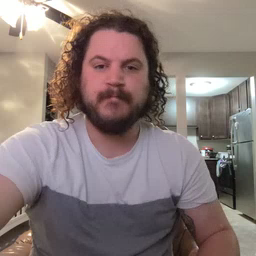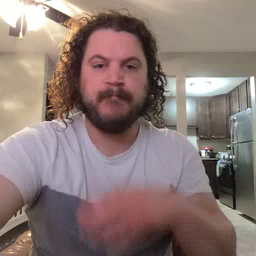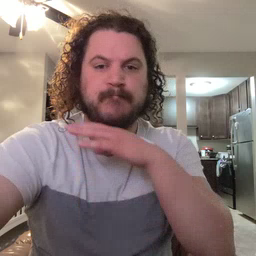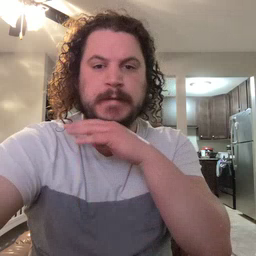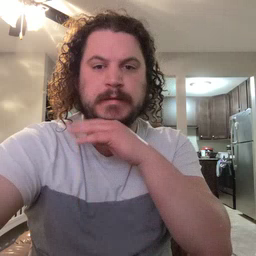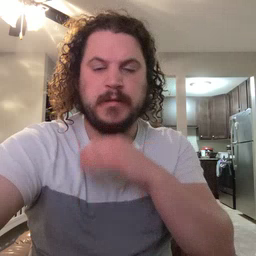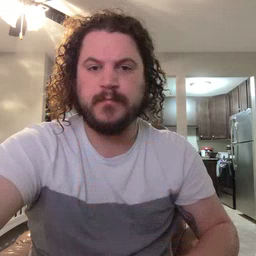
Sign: pig